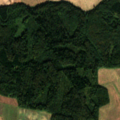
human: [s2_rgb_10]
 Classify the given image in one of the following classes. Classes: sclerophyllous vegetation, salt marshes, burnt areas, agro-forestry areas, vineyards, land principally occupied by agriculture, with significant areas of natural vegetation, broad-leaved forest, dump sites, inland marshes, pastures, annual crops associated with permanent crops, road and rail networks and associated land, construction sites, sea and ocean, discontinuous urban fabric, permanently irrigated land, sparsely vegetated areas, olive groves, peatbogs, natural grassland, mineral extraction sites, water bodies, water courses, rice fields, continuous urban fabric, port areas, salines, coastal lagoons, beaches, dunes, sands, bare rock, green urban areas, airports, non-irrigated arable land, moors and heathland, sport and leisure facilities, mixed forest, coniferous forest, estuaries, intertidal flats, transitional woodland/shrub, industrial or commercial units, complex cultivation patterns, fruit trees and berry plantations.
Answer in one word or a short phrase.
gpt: non-irrigated arable land, broad-leaved forest, mixed forest